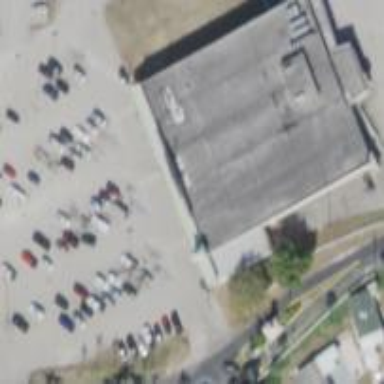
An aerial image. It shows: Supermarket building.